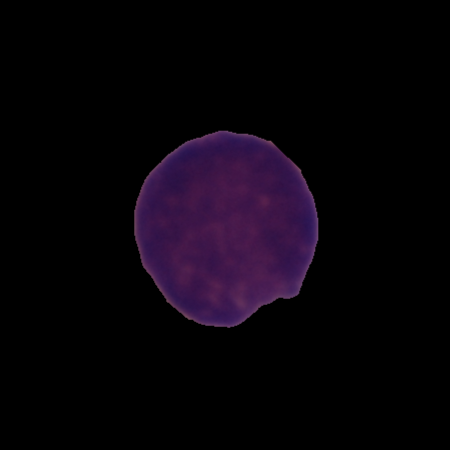
Label: cancer